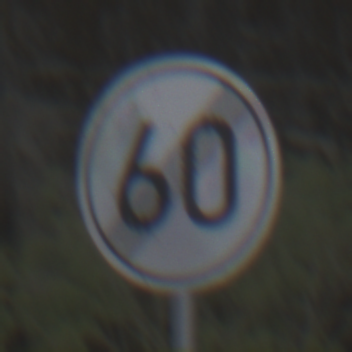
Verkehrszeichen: EndeGeschwindigkeit60
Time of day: Midday
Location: Outdoor (Suburban)
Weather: Overcast
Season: NotSpecified
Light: Natural